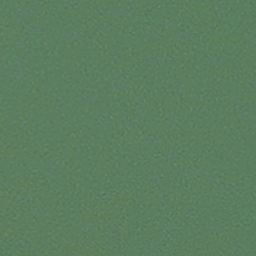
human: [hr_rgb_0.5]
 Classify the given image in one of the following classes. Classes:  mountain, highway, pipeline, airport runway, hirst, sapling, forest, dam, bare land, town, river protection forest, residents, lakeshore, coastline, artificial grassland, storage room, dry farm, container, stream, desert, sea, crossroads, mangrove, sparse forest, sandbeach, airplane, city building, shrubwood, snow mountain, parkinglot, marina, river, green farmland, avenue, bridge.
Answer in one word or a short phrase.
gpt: sea